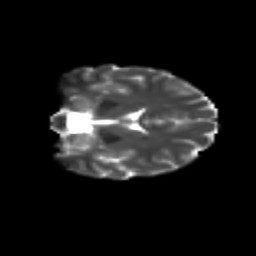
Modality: T2w
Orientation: coronal
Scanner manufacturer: siemens
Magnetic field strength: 3 T
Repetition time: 9.2 s
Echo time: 0.084 s